Question: I have the following JS data:
'''
var store = [];
store.push([new Date('2012-01-01'), 2]);
store.push([new Date('2012-01-02'), 3]);
store.push([new Date('2012-01-03'), 4]);
store.push([new Date('2012-01-04'), 6]);
store.push([new Date('2012-01-05'), 3]);
store.push([new Date('2012-01-06'), 4]);
store.push([new Date('2012-01-07'), 2]);
store.push([new Date('2012-01-08'), 1]);
store.push([new Date('2012-01-09'), 4]);
store.push([new Date('2012-01-10'), 2]);
store.push([new Date('2012-01-11'), 3]);
store.push([new Date('2012-01-12'), 6]);
store.push([new Date('2012-01-13'), 2]);
store.push([new Date('2012-01-14'), 5]);
store.push([new Date('2012-01-15'), 4]);
store.push([new Date('2012-01-16'), 2]);
store.push([new Date('2012-01-17'), 6]);
store.push([new Date('2012-01-18'), 6]);
store.push([new Date('2012-01-19'), 1]);
store.push([new Date('2012-01-20'), 1]);
store.push([new Date('2012-01-21'), 1]);
store.push([new Date('2012-01-22'), 8]);
store.push([new Date('2012-01-23'), 8]);
store.push([new Date('2012-01-24'), 13]);
store.push([new Date('2012-01-25'), 5]);
store.push([new Date('2012-01-26'), 5]);
store.push([new Date('2012-01-27'), 1]);
store.push([new Date('2012-01-28'), 1]);
store.push([new Date('2012-01-29'), 2]);
store.push([new Date('2012-01-30'), 6]);
'''
Flot code:
'''
$.plot($('.chart'), store);
'''
HTML:
'''
<div class="chart"></div>
'''
My Axis on both the x and y is only showing from -1 to 1.. I can't see the graph plotting at all. Where am i going wrong?

Thanks in advance,
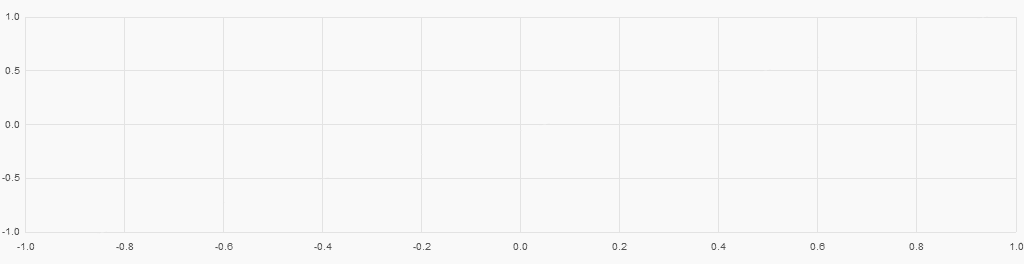
Answer: Try this :
'''
<html>
<head>
<script language="javascript" type="text/javascript" src="jquery.js"></script>
<script language="javascript" type="text/javascript" src="jquery.flot.js"></script>
</head>
<body>
<div class="chart"></div>
<script type="text/javascript">
$(function () {
var store = [];
store.push([new Date(2012, 1, 1)).getTime(), 2]);
.
.
.
store.push([(new Date(2012, 1, 30)).getTime(), 6]);
$.plot($('.chart'), store, {
grid: {hoverable: true},
xaxis: {
mode: "time",
timeformat: "%d.%m.%y",
minTickSize: [1,"day"],
min: (new Date(2012, 1, 1)).getTime(),
max: (new Date(2012, 1, 30)).getTime()
},
yaxis: {
mode: "number",
tickSize: 1
},
series: {
lines: { show: true },
points: { show: true }
}
});
});
</script>
</body>
</html>
'''